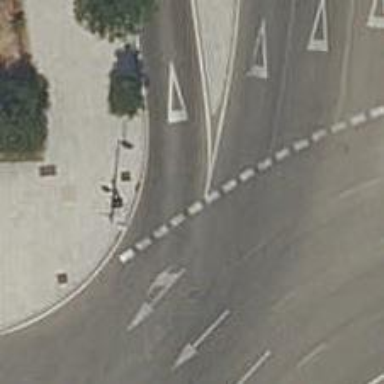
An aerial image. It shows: Road with "give way" sign.